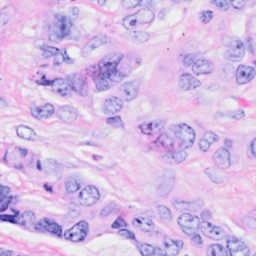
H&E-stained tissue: Breast